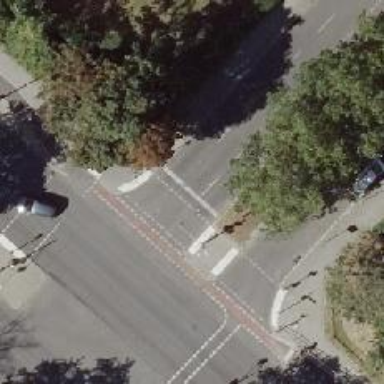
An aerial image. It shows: Road with traffic signals.